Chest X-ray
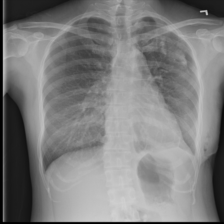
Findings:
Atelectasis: negative
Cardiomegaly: negative
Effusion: negative
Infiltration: positive
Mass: negative
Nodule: negative
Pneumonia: negative
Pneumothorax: positive
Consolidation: negative
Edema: negative
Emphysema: positive
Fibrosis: negative
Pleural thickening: negative
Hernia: negative